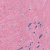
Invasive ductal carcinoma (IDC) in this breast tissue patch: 1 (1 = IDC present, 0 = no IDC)